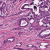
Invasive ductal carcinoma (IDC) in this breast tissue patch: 1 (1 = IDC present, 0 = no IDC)